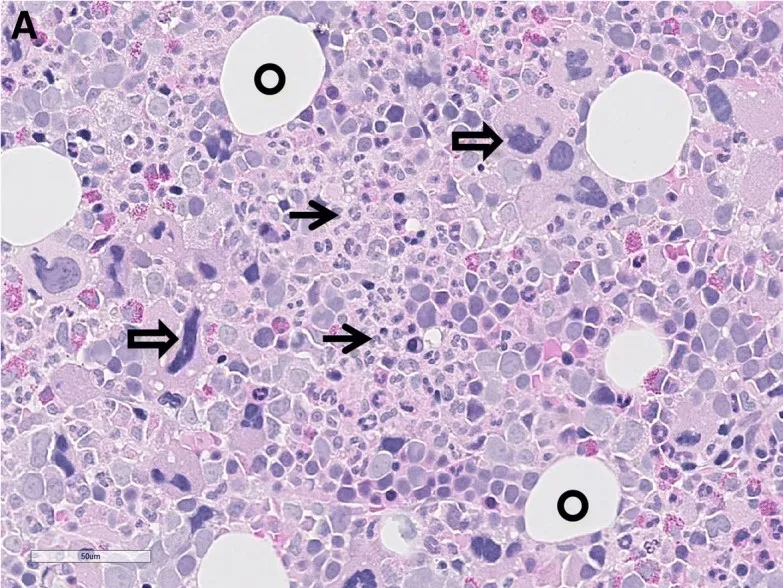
Histopathological examination in hematoxylin-eosin. A: BM at the initial diagnosis of PMF, showing hypercellularity with some fat cells left (circle), clusters of mature granulocytes (closed arrow), singular and groups of atypical megakaryocytes (open arrow).
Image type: pathology (h&e)